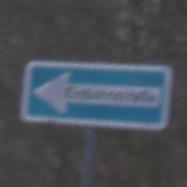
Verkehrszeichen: EinbahnstrasseLinksweisend
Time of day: MorningAfternoon
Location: Outdoor (Nature)
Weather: Overcast
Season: Winter
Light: Natural